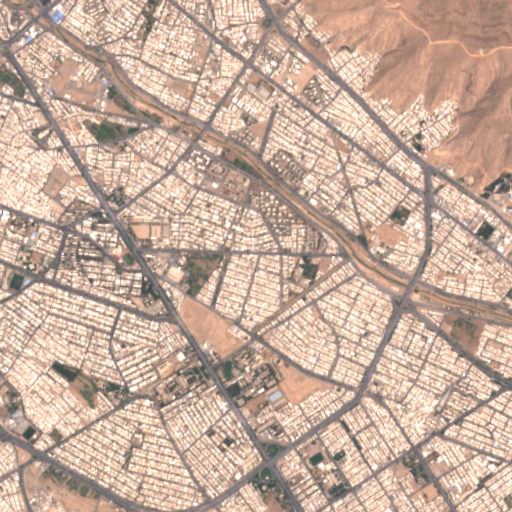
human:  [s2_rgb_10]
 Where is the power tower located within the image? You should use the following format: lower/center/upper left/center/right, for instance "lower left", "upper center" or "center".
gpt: The power tower is located in the upper right of the image.
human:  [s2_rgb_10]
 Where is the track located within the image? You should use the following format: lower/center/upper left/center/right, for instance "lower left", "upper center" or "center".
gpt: The track is located in the lower center of the image.
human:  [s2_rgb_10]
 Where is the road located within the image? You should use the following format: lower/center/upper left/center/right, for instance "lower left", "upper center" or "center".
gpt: There is no road in the image.